Question: I'm writing an autocomplete query in Rails which returns items that BEGIN with what is typed. How do I extend this to include all words in a sentence?
Example:
Item: add records from console
If the user searches for 'console' how do I include this in the results and still keep the first condition?
'''
SubCategory.where("name LIKE ?", "#{params[:q]}%")
'''

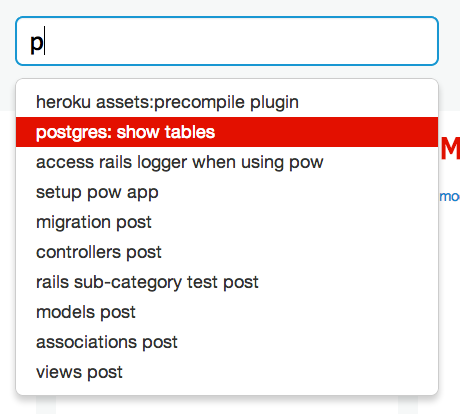
Answer: So, if the input is , then you want
- -
That would be:
'''
YourModel.where("name LIKE ? OR name LIKE ?", "#{term}%", "% #{term}%")
'''